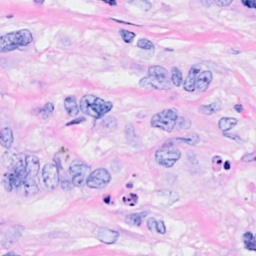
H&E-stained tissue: Breast